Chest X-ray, PA view. Patient: 33 years old, sex M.
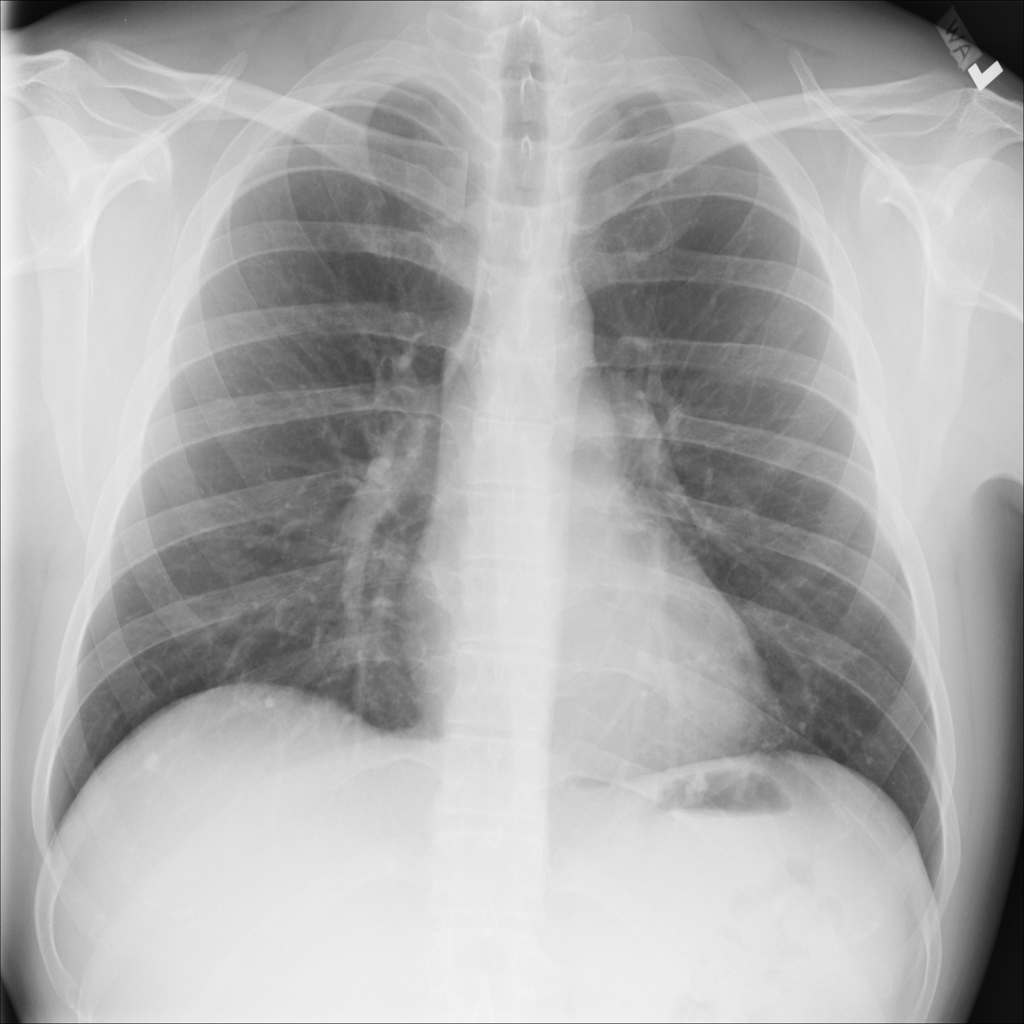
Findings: No Finding